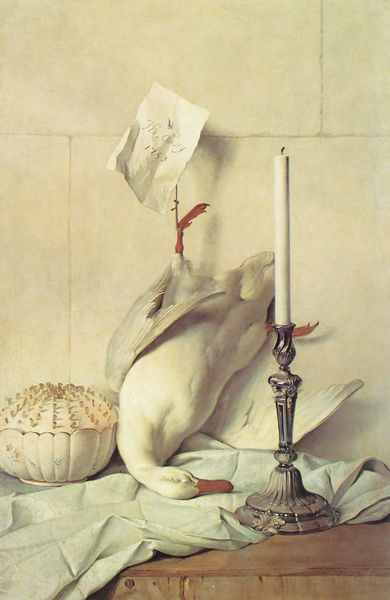
Titel: Die weiße Ente
Künstler: Jean-Baptiste Oudry
Institution: Privatsammlung
Schlagwörter: hell, holz, tisch, tuch, schale, schüssel, stilleben, topf, gans, wild, essen, dekor, kerze, fliesen, kerzenhalter, küche, docht, 1753